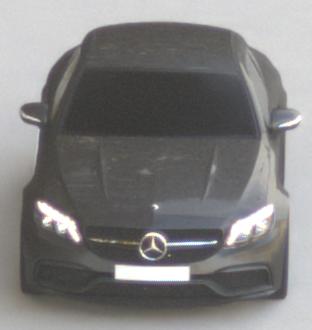
Make: Mercedes-Benz
Model: C 43 AMG
Detailed model: C-Class (205) AMG Limousine
Model produced from: 2016/10
Model produced until: 2018/04
Doors: 4
Color: gray
Road condition: dry road
Daytime: morning or afternoon
Contrast: medium contrast